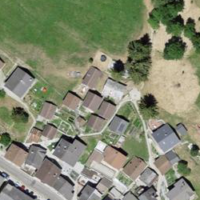
EUNIS habitat code: 55
Species observed at this site:
Phragmites australis
Cerastium tomentosum